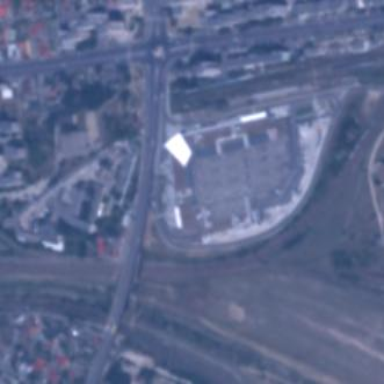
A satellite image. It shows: Building that houses supermarket.